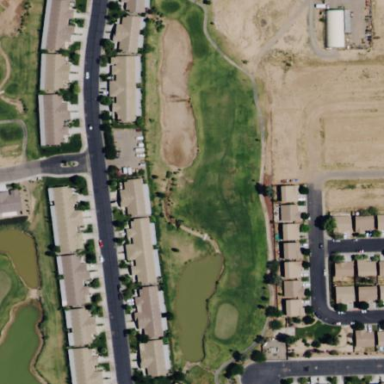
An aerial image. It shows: Rough grass area on golf course.